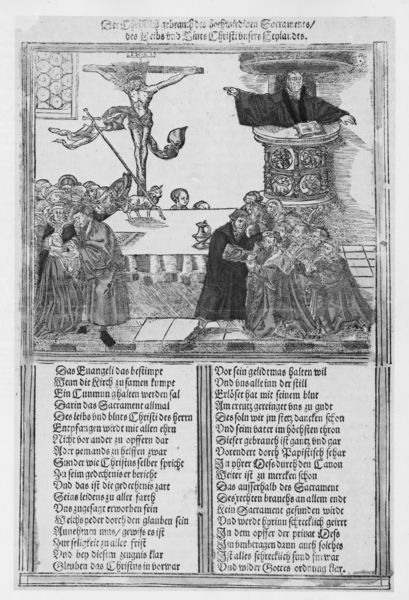
Titel: Der Christlich gebrauch des hochwirdigen Sacraments
Institution: (Seriendruck)
Schlagwörter: gott, gruppe, mann, schatten, schurz, weiß, frauen, menschen, fenster, frau, grau, männer, schwarz, tisch, zeichnung, hund, tier, gericht, bibel, rahmen, tod, bild, gelehrte, kirche, gewand, kelch, kind, blatt, renaissance, pferd, kanne, schrift, fahne, graphik, spalten, treppe, wehen, tafel, deutsch, podest, gruppen, lamm, schaf, buch, kreuz, religion, druck, radierung, stich, seite, illustration, schwert, text, zeitschrift, zeitung, beschriftung, kacheln, tischplatte, altar, buchdruck, buchseite, talar, prediger, prister, pfarrer, kanzel, christus, jesus, kreuzigung, mittelalter, gemeinde, pastor, priester, geistlichkeit, luther, predigt, löwe, abendmahl, zeilen, kupferstich, fraktur, beschreibung, erklärung, armenspeisung, latein, anleitung, christ, reformation, buchmalerei, druckschrift, spalte, mitteilung, lamm gottes, handbewegung, gnade, bildtext, althochdeutsch, bildbeschreibung, porpaganda, simultanbild, splten, gespraech, tisch#, predigt kreuzigung, predikt